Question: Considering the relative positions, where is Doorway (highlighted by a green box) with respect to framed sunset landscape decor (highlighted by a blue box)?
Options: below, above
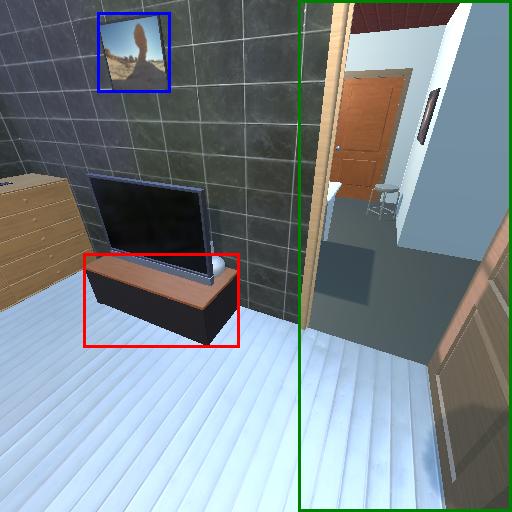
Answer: below